Question: How do I combine multiple queries into one?
For example:
'''
//Successful Sales:
SELECT username, count(*) as TotalSales, sum(point) as Points FROM sales where submit_date >= <PHONE> AND submit_date <= <PHONE> AND status = 1 group by username
/Return Sales:
SELECT username, count(*) as Return FROM sales where submit_date >= <PHONE> AND submit_date <= <PHONE> AND status = 2 group by username
//Unsuccessful Sales:
SELECT username, count(*) as UnsuccessfulSales FROM sales where submit_date >= <PHONE> AND submit_date <= <PHONE> AND (status = 3 OR status = 6) group by username
'''
So the report look something like this:

Also How do I add percentage of return?
Note: Fixed SQL queries
I have tried doing this but couldn't get it to work?
'''
SELECT username, TotalSales, Points, Return
FROM (
SELECT username, count(*) as TotalSales, sum(point) as Points FROM sales where submit_date >= <PHONE> AND submit_date <= <PHONE> AND status = 1 group by username
UNION
SELECT count(*) as Return FROM sales where submit_date >= <PHONE> AND submit_date <= <PHONE> AND status = 4 group by username
)
'''
..
'''
// Example Data Structure
CREATE TABLE IF NOT EXISTS 'sales2' (
'salesid' int(11) NOT NULL AUTO_INCREMENT,
'username' varchar(50) NOT NULL,
'point' int(11) NOT NULL,
'status' int(11) NOT NULL,
PRIMARY KEY ('salesid')
) ENGINE=MyISAM DEFAULT CHARSET=latin1 AUTO_INCREMENT=6 ;
INSERT INTO 'sales2' ('salesid', 'username', 'point', 'status') VALUES
(1, 'User1', 2, 1),
(2, 'User1', 2, 1),
(3, 'User2', 11, 1),
(4, 'User2', 1, 2),
(5, 'User3', 5, 6);
'''
field status = 1, successful Sales and show point
status 2 - return sales
status 3/6 - unsuccessful sales:
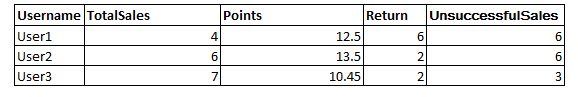
Answer: UPDATE:
For your first question, I think this will do what you want (but be warned, this query is dog slow, full of table scans... You should ask for a more experienced stack overflow user to optimize that for you):
'''
SELECT
distinct(outer_sales.username),
(SELECT count(*) as Points FROM sales where status = 1 AND username = outer_sales.username) as TotalSales,
(SELECT sum(point) as Points FROM sales where status = 1 AND username = outer_sales.username) as Points,
(SELECT count(*) FROM sales where status = 2 AND username = outer_sales.username) as Return,
(SELECT count(*) FROM sales where (status = 3 OR status = 6) AND username = outer_sales.username) as UnsuccessfulSales
FROM
sales outer_sales
ORDER BY
outer_sales.username;
'''
And for the second question, if you just want to add a percent sign to the 'Return' column, you can USE the 'CONCAT' function: <URL>.
Try:
'''
SELECT CONCAT(CAST(COUNT(*) AS CHAR), '%') AS Return ...
'''